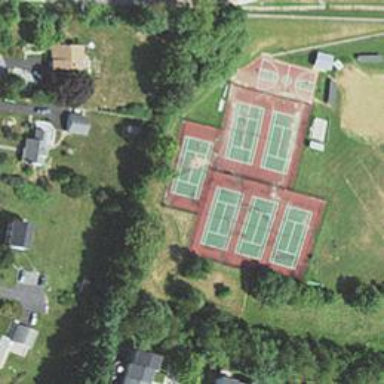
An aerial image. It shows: Tennis court on pitch.